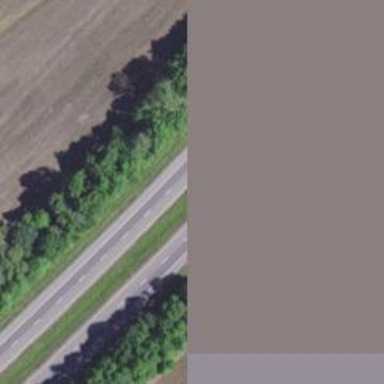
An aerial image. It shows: Asphalt motorway.